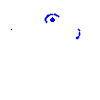
Particle: electron